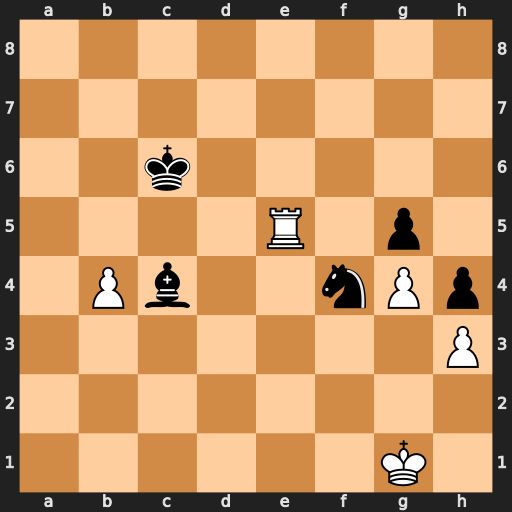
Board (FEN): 8/8/2k5/4R1p1/1Pb2nPp/7P/8/6K1
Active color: w
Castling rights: -
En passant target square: -
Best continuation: Rc5+ Kd7 Rxc4